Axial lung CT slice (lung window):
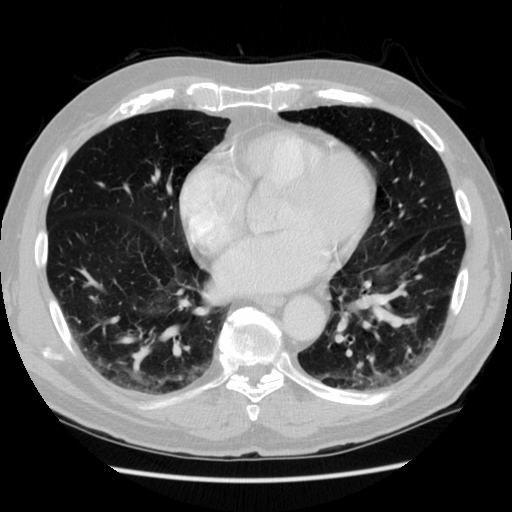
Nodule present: no